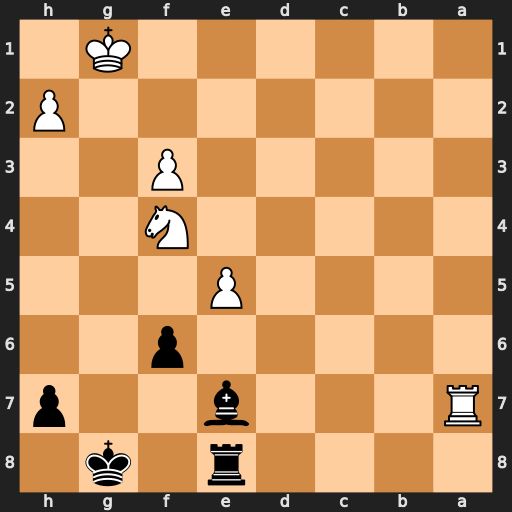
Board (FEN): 4r1k1/R3b2p/5p2/4P3/5N2/5P2/7P/6K1
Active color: b
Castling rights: -
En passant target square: -
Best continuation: Bc5+ Kf1 Bxa7